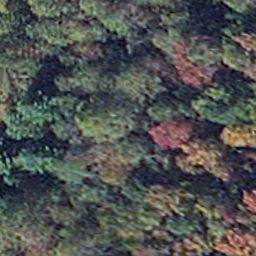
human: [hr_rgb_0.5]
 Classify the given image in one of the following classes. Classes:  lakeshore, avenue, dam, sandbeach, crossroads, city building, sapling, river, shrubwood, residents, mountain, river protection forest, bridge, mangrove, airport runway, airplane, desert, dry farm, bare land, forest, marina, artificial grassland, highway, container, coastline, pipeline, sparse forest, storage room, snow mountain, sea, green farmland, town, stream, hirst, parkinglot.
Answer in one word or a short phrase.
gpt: mangrove